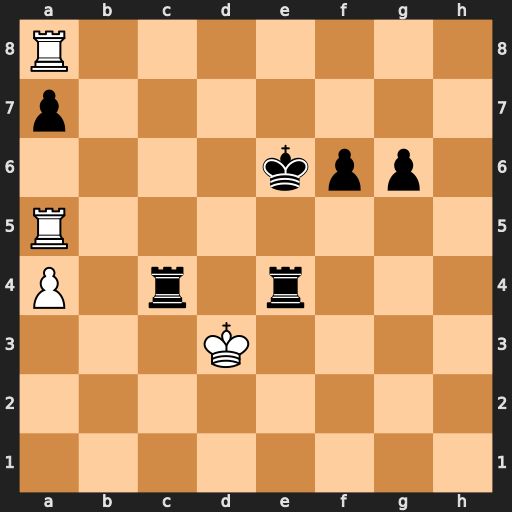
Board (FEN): R7/p7/4kpp1/R7/P1r1r3/3K4/8/8
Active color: w
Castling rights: -
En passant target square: -
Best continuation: Re8+ Kf7 Rxe4